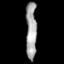
Tissue: prostate
Cell type: Fibroblasts
Senescence score: 0.79
Nuclear area (px): 610
Mean DAPI intensity: 161.461